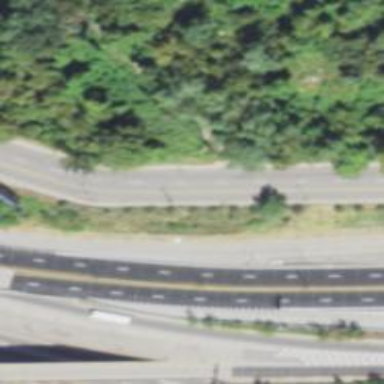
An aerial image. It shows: Primary highway with shared asphalt cycleway.